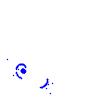
Particle: electron